Interaction volume radius: 5 \u00c5
Interaction volume height: 20 \u00c5
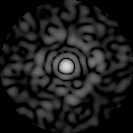
Disorder parameter: 0.8323